Question: For loops in R are extremely slow but I know no alternative way of how to achieve the following.
As shown in this screenshot:
What I want the output format to look like:
'''
> gene_id tss_id x y
'''
in which, 'x = isosub$q1_FPKM / iso.agg$q1_FPKM // (correspond gene_id)'
'''
y = isosub$q2_FPKM / iso.agg$q2_FPKM
'''
Here is my code with the 'for' loop:
'''
length = length(isosub$gene_id)
tmp = data.frame(isosub$gene_id, isosub$q1_FPKM, isosub$q2_FPKM)
j = 1
denominator_q1 = iso.agg$q1_FPKM[j]
denominator_q2 = iso.agg$q2_FPKM[j]
gene_id = isosub$gene_id
tmpq1 = tmp$isosub.q1_FPKM
tmpq2 = tmp$isosub.q2_FPKM
isoq1 = iso.agg$q1_FPKM
isoq2 = iso.agg$q2_FPKM
o2_q1 = rep(0, length)
o2_q2 = rep(0, length)
i = 0
for (i in 1:length){
if (gene_id[i+1] == gene_id[i]){
o2_q1[i] = tmpq1[i] / denominator_q1
o2_q2[i] = tmpq2[i] / denominator_q2
}else{
o2_q1[i] = tmpq1[i] / denominator_q1
o2_q2[i] = tmpq2[i] / denominator_q2
j = j + 1
denominator_q1 = isoq1[j]
denominator_q2 = isoq2[j]
}
}
'''
when 'length = 1000', 'system.time' shows that:
'''
> user system elapsed
> 55.74 0.00 56.45
'''
And my actual length is even larger: 13751.
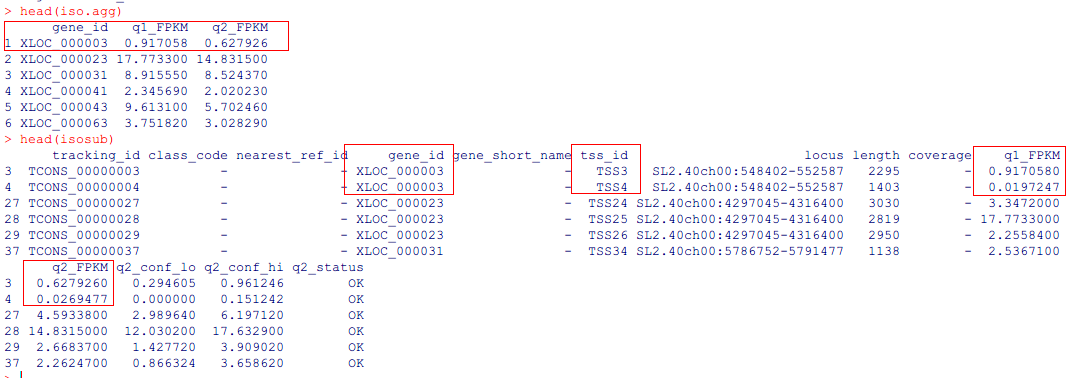
Answer: Do you want to do a merge?
'''
outdf <- merge(isosub[c("gene_id", "tss_id", "q1_FPKM", "q2_FPKM")],
iso.agg[c("gene_id", "q1_FPKM", "q2_FPKM")],
by="gene_id",
suffix=c(".1", ".2"))
outdf$x <- outdf$q1_FPKM.1 / outdf$q1_FPKM.2
outdf$y <- outdf$q2_FPKM.1 / outdf$q2_FPKM.2
'''